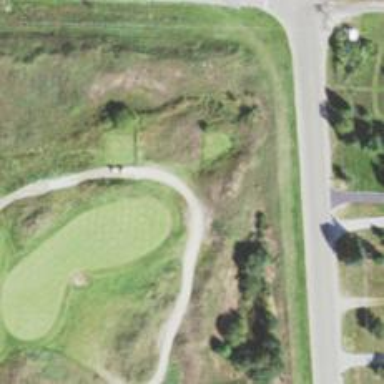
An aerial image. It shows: Path for both road and golf.